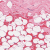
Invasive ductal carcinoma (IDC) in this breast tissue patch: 0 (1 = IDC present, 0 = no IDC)